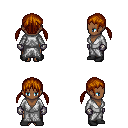
a pixel art fantasy rpg character, female body template, human, dark skin, white robe, robe skirt, brunette twin-tailed hairstyle, metal gloves, black shoes, four views (front, back, left, right), 2x2 character sprite sheet, small pixel art, hard edges, no anti-aliasing